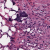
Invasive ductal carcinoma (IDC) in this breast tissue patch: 1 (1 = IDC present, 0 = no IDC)